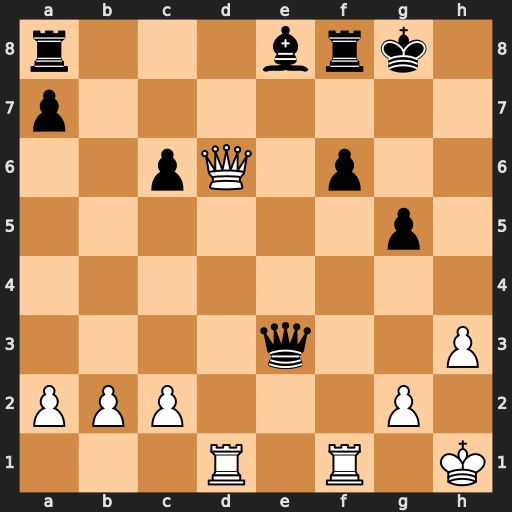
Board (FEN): r3brk1/p7/2pQ1p2/6p1/8/4q2P/PPP3P1/3R1R1K
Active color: w
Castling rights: -
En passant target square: -
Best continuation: Rde1 Qxe1 Rxe1